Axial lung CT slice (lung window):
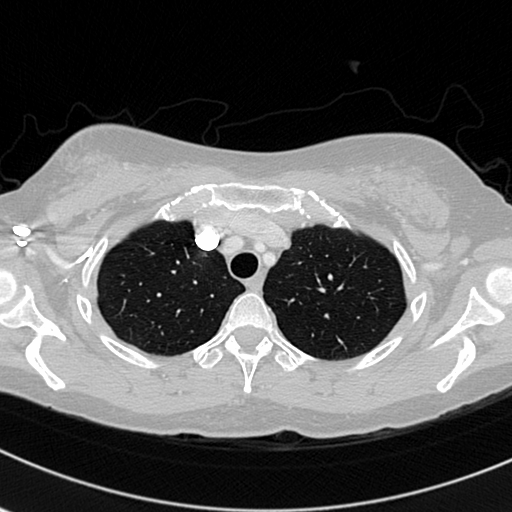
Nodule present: no